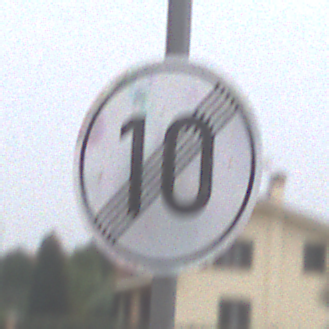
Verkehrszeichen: EndeGeschwindigkeit10
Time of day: Midday
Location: Outdoor (Suburban)
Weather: Overcast
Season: NotSpecified
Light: Natural